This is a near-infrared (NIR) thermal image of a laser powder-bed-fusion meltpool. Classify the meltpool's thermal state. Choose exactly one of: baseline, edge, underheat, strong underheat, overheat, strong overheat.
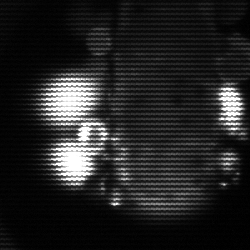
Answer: strong underheat